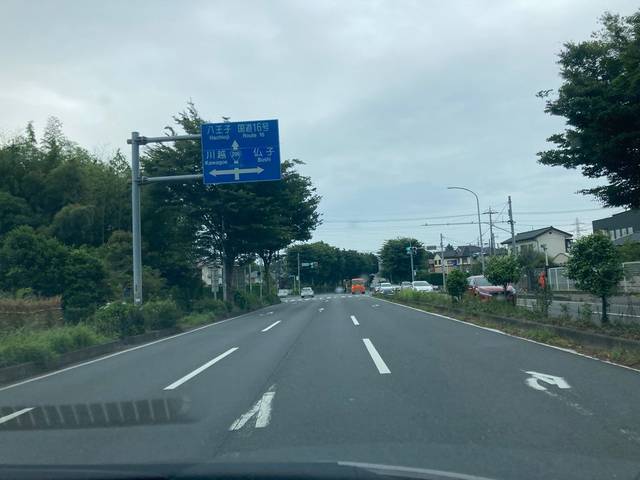
Region: Japan
Coordinates: 35.857, 139.354